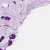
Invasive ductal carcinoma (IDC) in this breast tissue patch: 1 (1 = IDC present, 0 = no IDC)